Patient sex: M
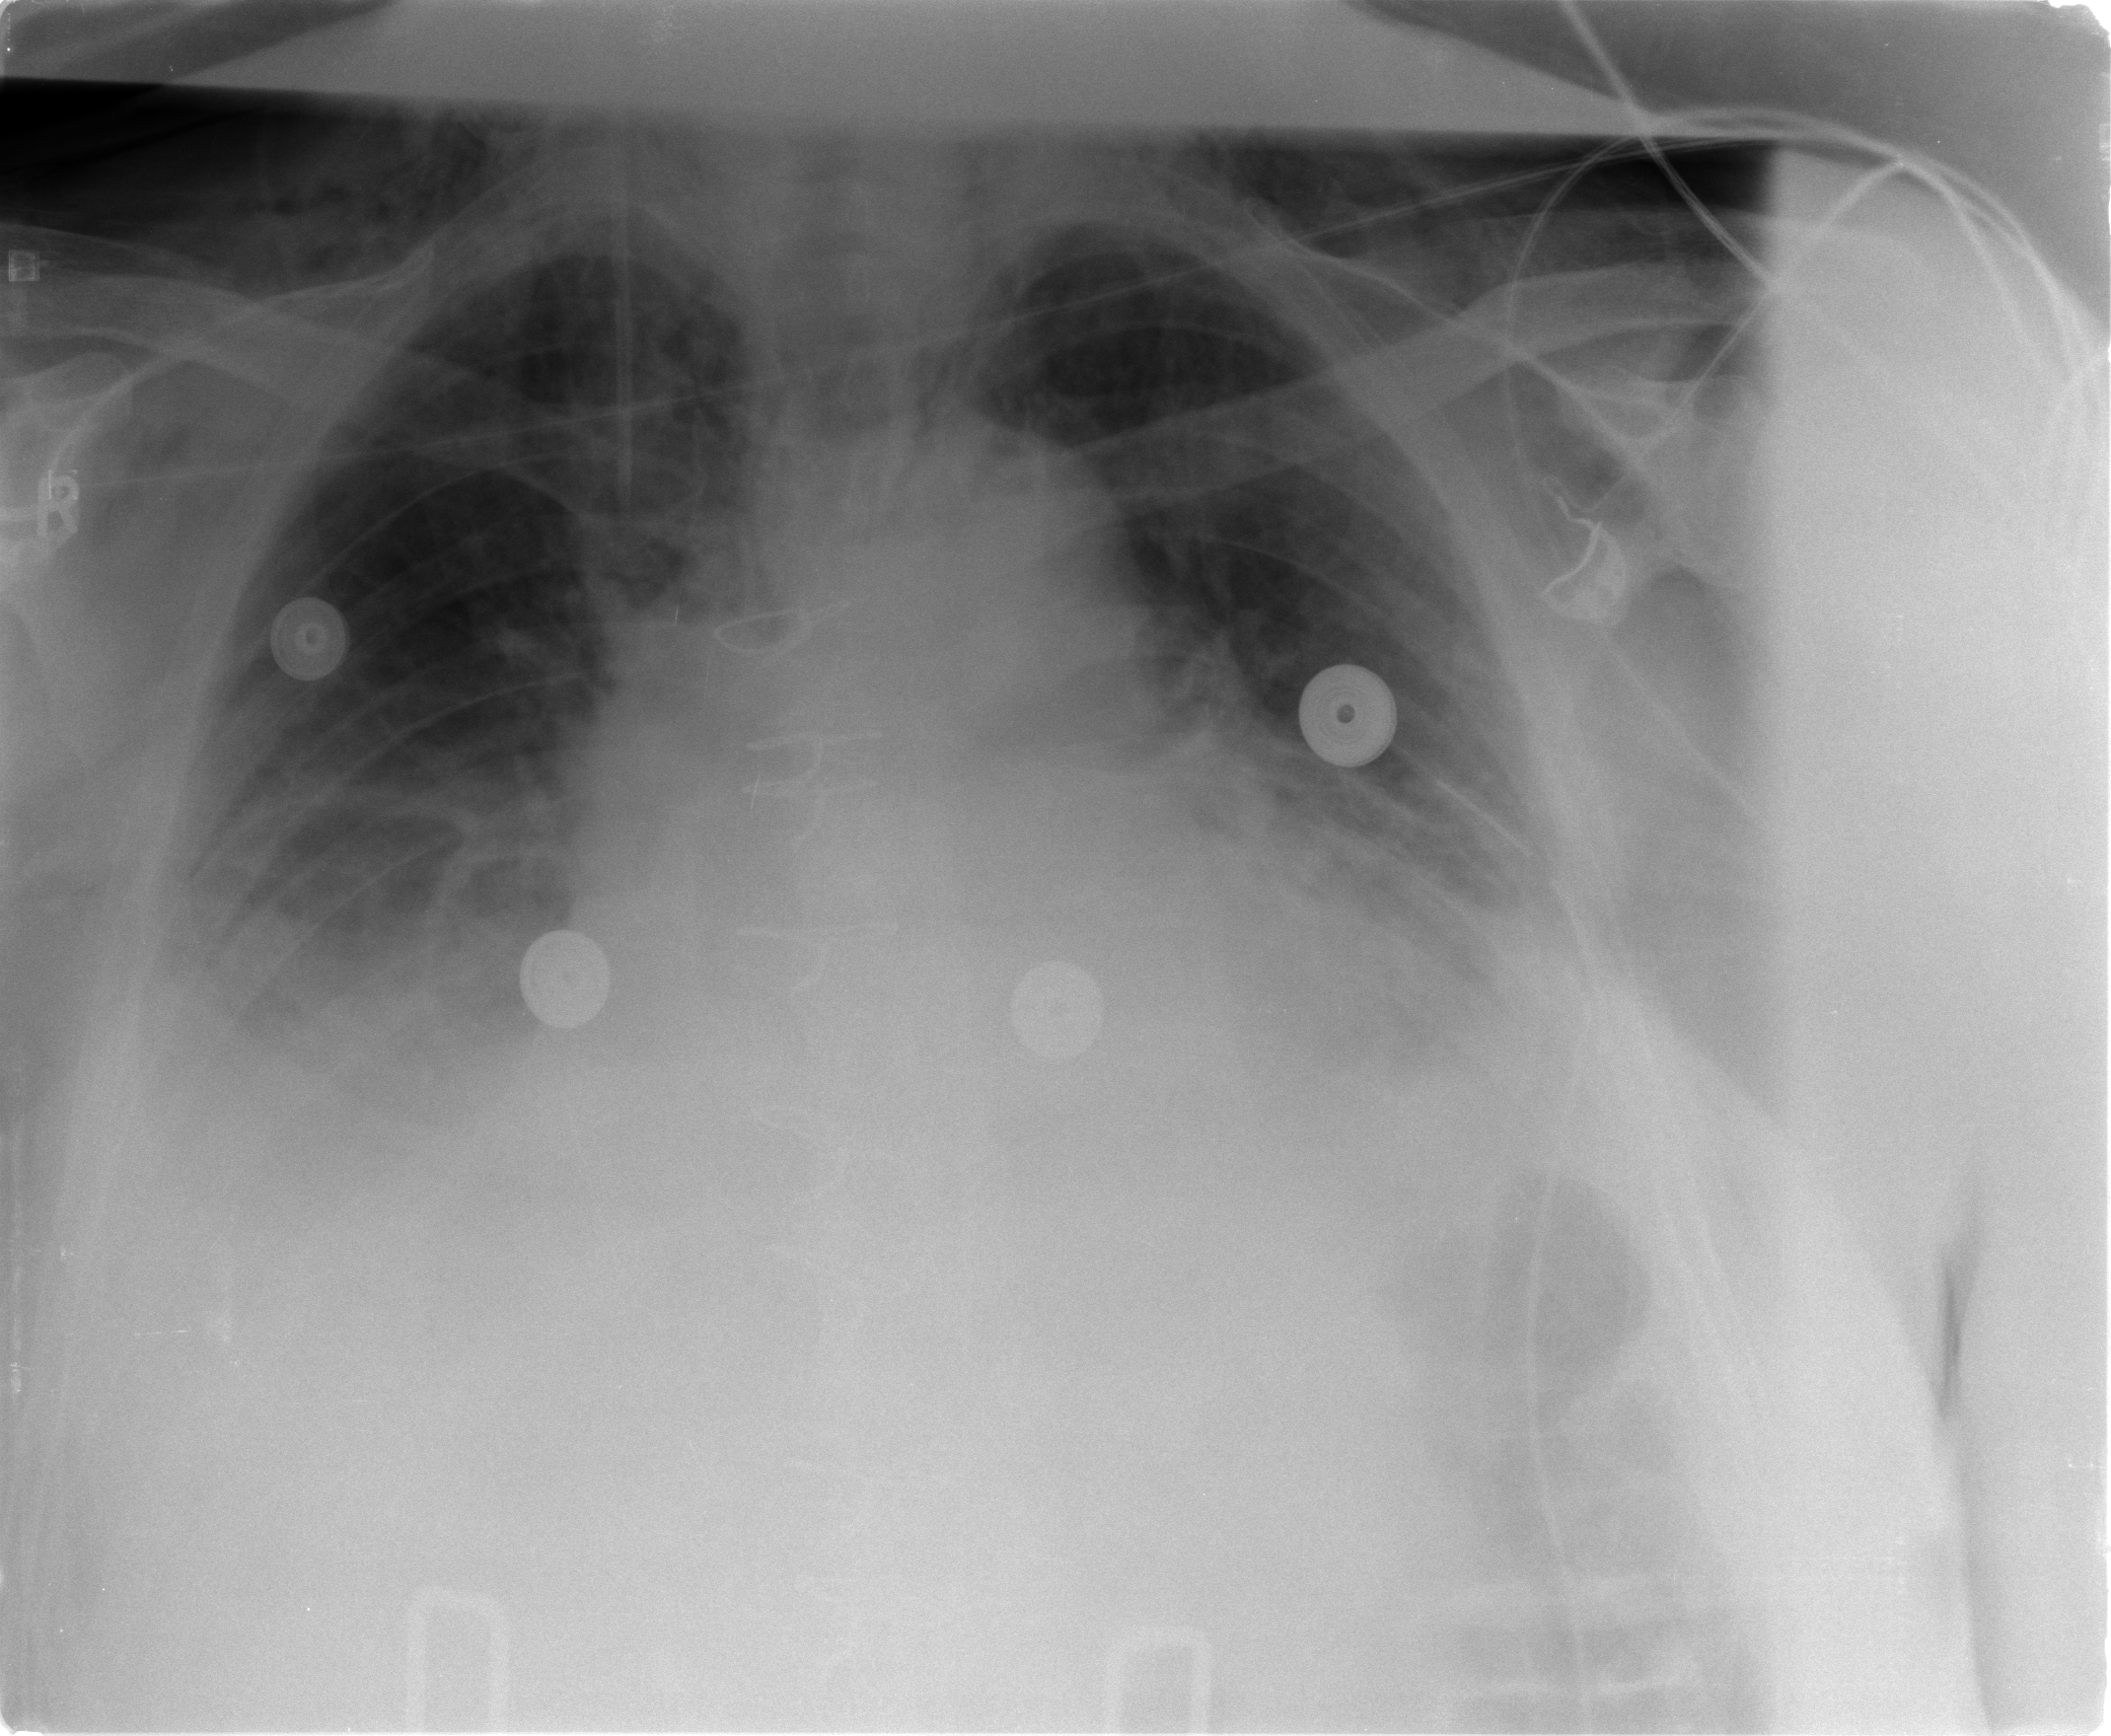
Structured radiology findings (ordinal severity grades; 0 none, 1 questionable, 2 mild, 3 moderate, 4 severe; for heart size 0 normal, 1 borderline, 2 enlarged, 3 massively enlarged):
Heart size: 2
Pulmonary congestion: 2
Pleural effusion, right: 2
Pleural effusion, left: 2
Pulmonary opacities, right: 0
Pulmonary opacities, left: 0
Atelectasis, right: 2
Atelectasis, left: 2